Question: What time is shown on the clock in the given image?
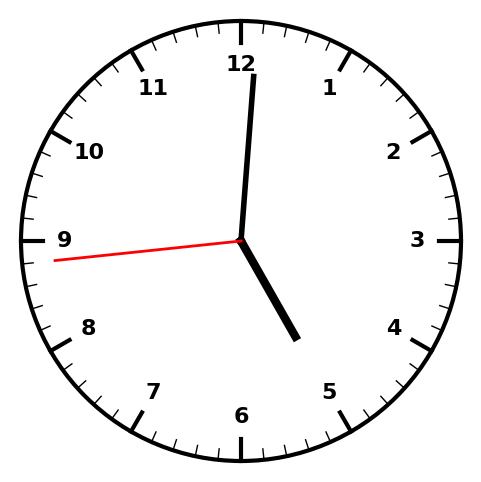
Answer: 05:00:44